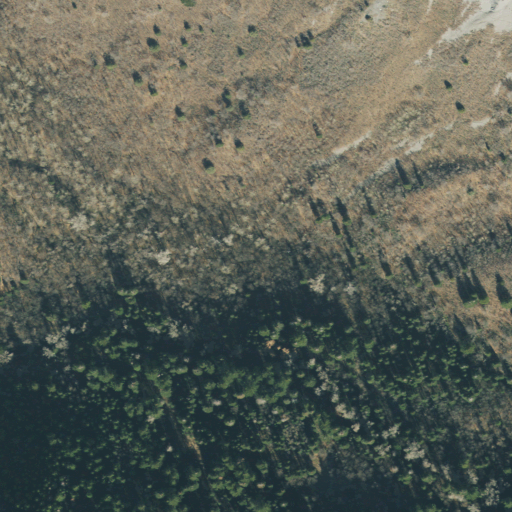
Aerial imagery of valley in Utah named Second Left Fork Rock Canyon containing deciduous forest, evergreen forest, and shrub